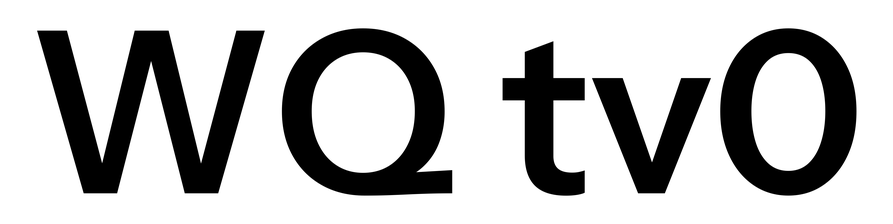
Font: InstrumentSans_SemiBold